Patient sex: F
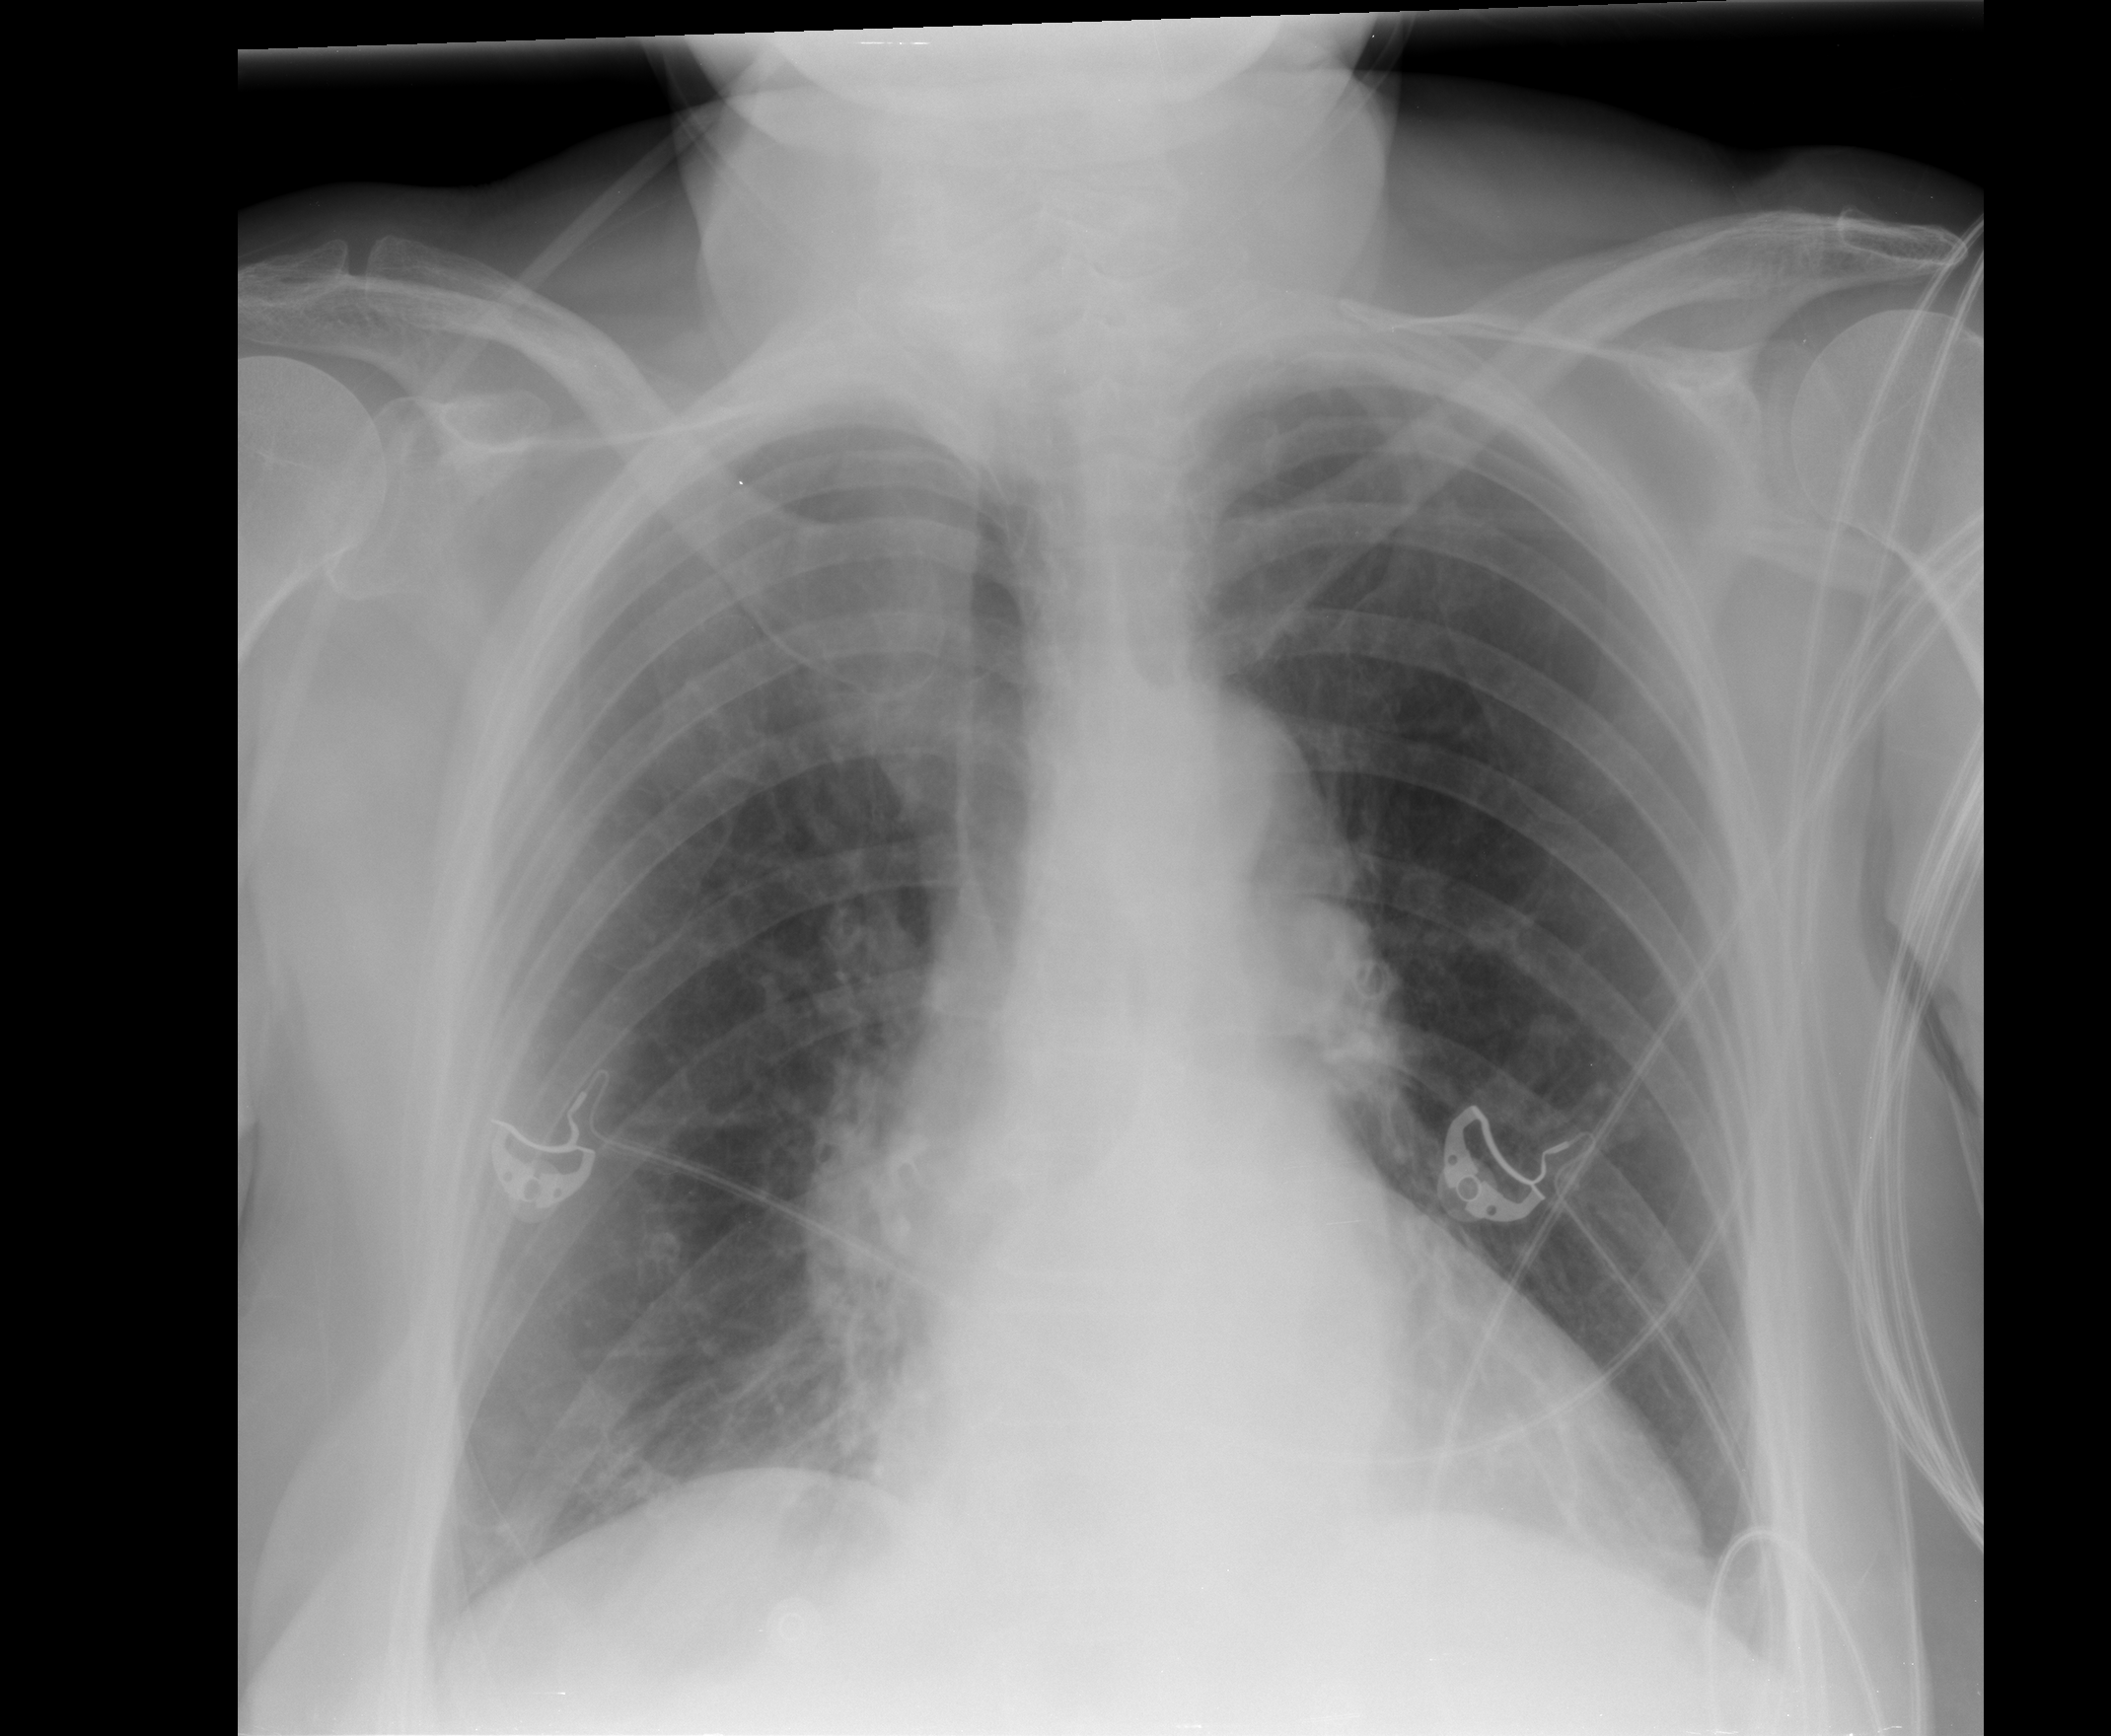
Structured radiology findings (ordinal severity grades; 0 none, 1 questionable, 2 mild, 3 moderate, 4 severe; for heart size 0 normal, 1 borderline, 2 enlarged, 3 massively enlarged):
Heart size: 0
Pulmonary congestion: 2
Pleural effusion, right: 0
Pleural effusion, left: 0
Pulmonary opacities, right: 0
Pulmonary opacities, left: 0
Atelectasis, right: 0
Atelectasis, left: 0